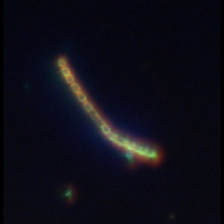
Taxon: Chaetoceros
Group: Diatoms